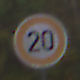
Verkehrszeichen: Geschwindigkeit20
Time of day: SunriseSunset
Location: Outdoor (Nature)
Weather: PartlyCloudy
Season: Autumn
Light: Natural